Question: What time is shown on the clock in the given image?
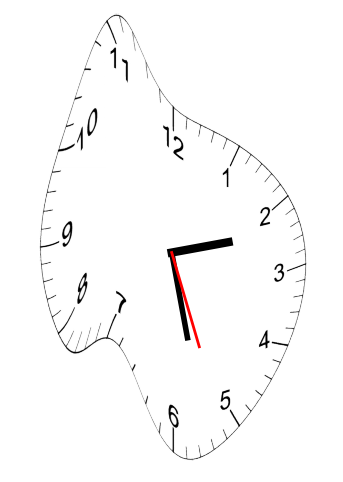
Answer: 02:27:26